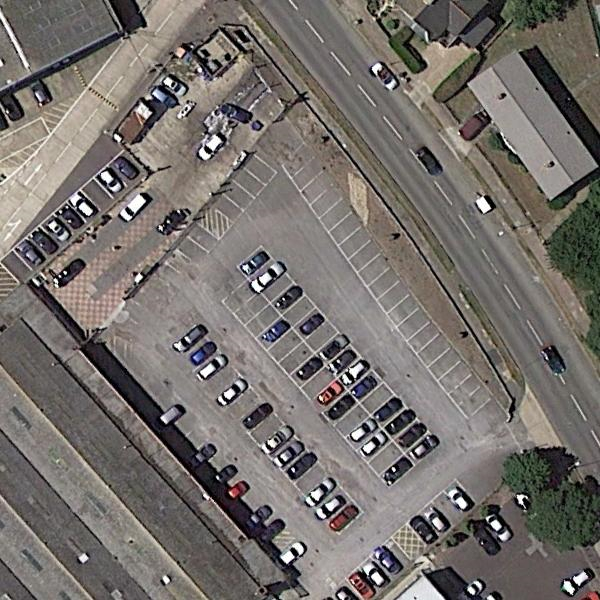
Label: Parking